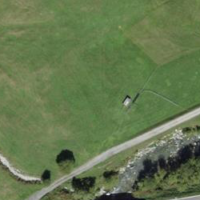
EUNIS habitat code: 24
Species observed at this site:
Phyteuma orbiculare